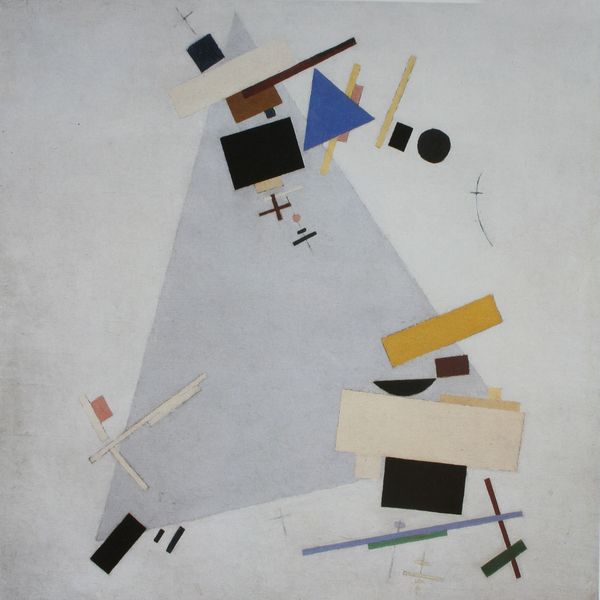
Titel: Dynamischer Suprematismus (Supremus Nr. 57)
Künstler: Kasimir Malewitsch
Standort: London
Institution: Tate Gallery
Schlagwörter: blau, dunkel, gemälde, himmel, vogel, weiß, dreieck, gelb, grün, kubismus, menschen, ocker, braun, grau, hell, schwarz, gebäude, haus, rot, malerei, schale, kirche, figur, rosa, kreis, rund, farbig, bogen, russland, abstrakt, farben, flächen, modern, formen, linien, figuren, balken, striche, rechtecke, kreuz, rechteck, linie, form, kunst, halbkreis, ecken, kreissegment, geometrisch, quader, eck, dreiecke, pfeil, dreick, geometrie, quadrat, viereck, vierecke, kuben, kandinsky, konstruktivismus, wassily, antenne, winkel, geometrische formen, halbkreise, dreifaltigkeit, miro, ekce, dreicke, überlagerung, reis, tiefenwirkung, waily, wasily, zuggrün, er mgelb